Question: I need help with a problem.
I'm learning Laravel 5.
And I've found a problem trying to do something.
I tried to install Laravel Collection.
I go to and I add this line on
'''
"laravelcollective/html": "5.1.*"
'''
But when I execute on shell, I have an error:
And a lot of posibles conclusions to the problem.
I put a screenshot to help you to understand.

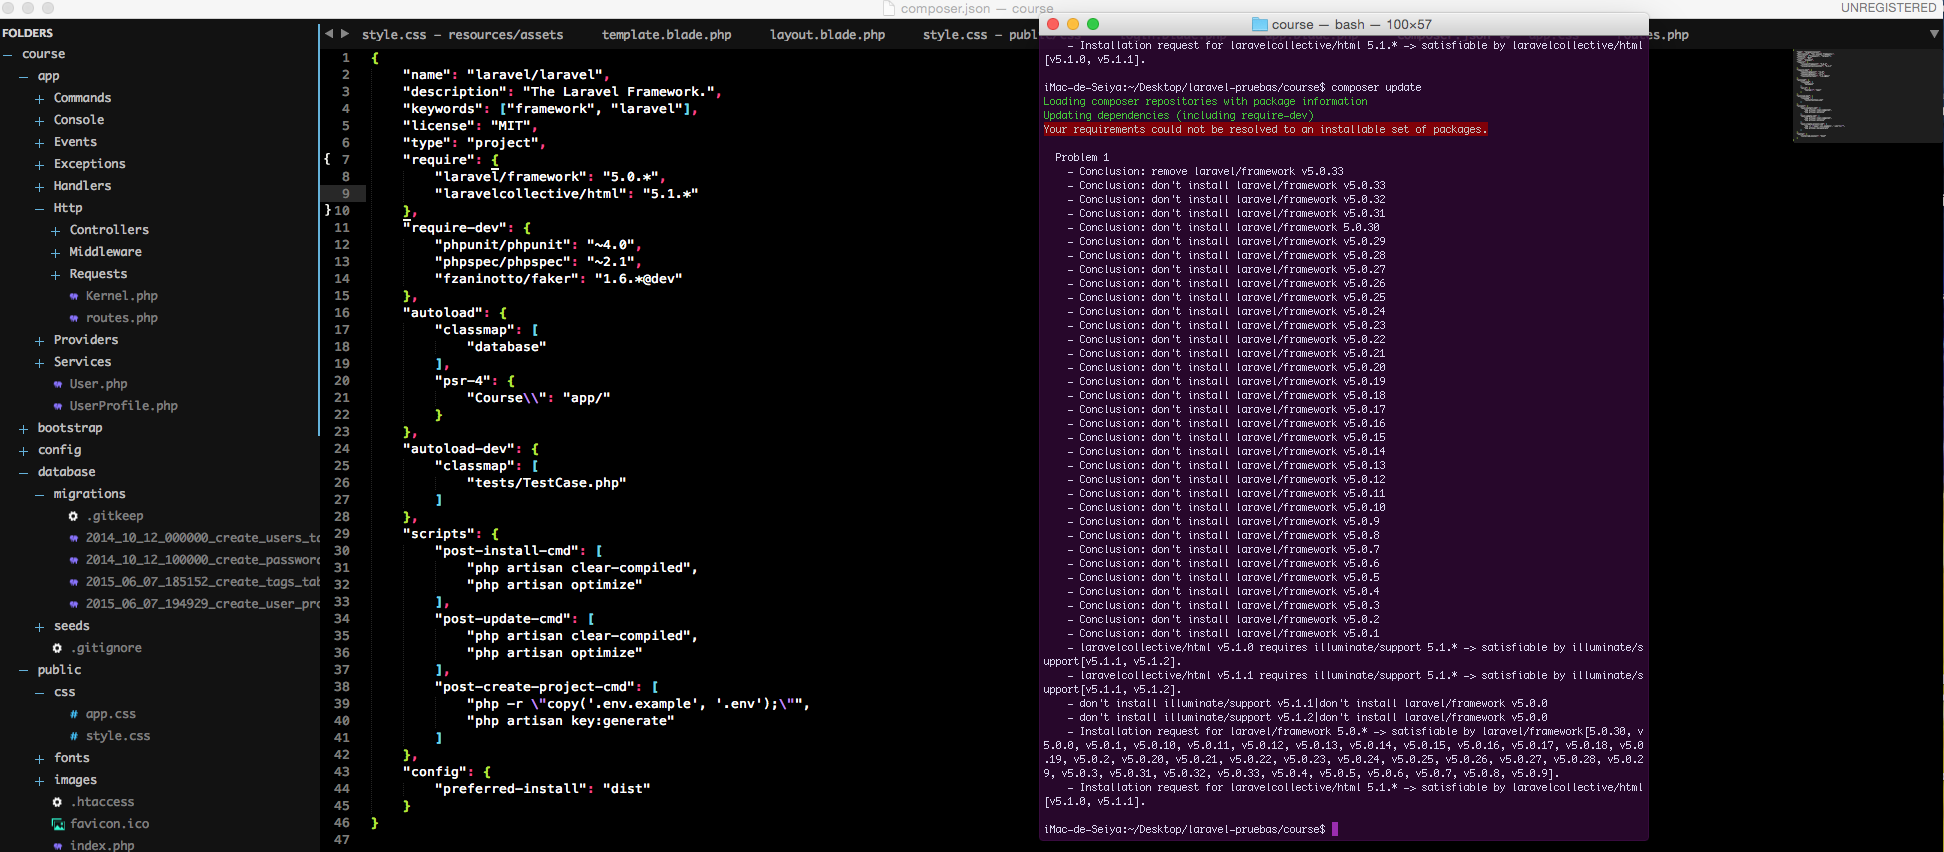
Answer: Actually, the error messages are clear. You are trying to install a package that has a dependency of laravel componenents with a version of 5.1, but in your composer.json file, you imply that your project works with laravel 5.0. Either change the 'laravelcollective/html' version to 5.0.* or change and upgrade your laravel dependency as 5.1.* so that your problem will be solved.